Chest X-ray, PA view. Patient: 62 years old, sex F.
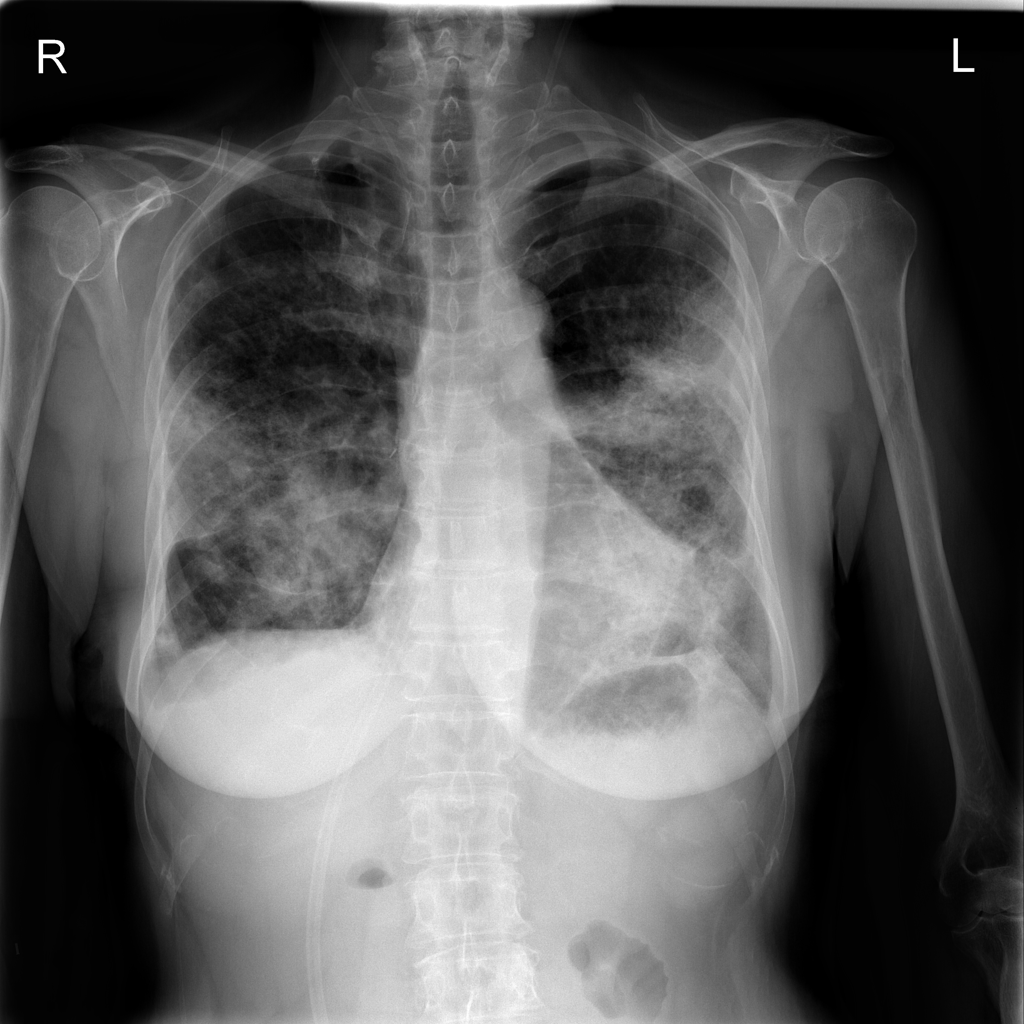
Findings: Infiltration